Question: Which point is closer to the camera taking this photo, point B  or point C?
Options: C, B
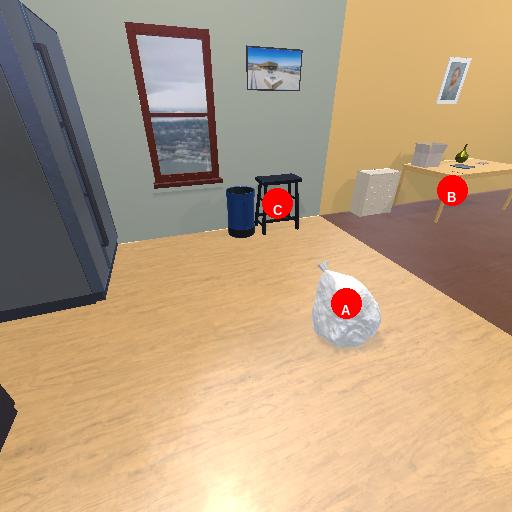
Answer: C